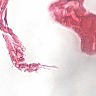
Metastatic tissue present: no